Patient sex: M
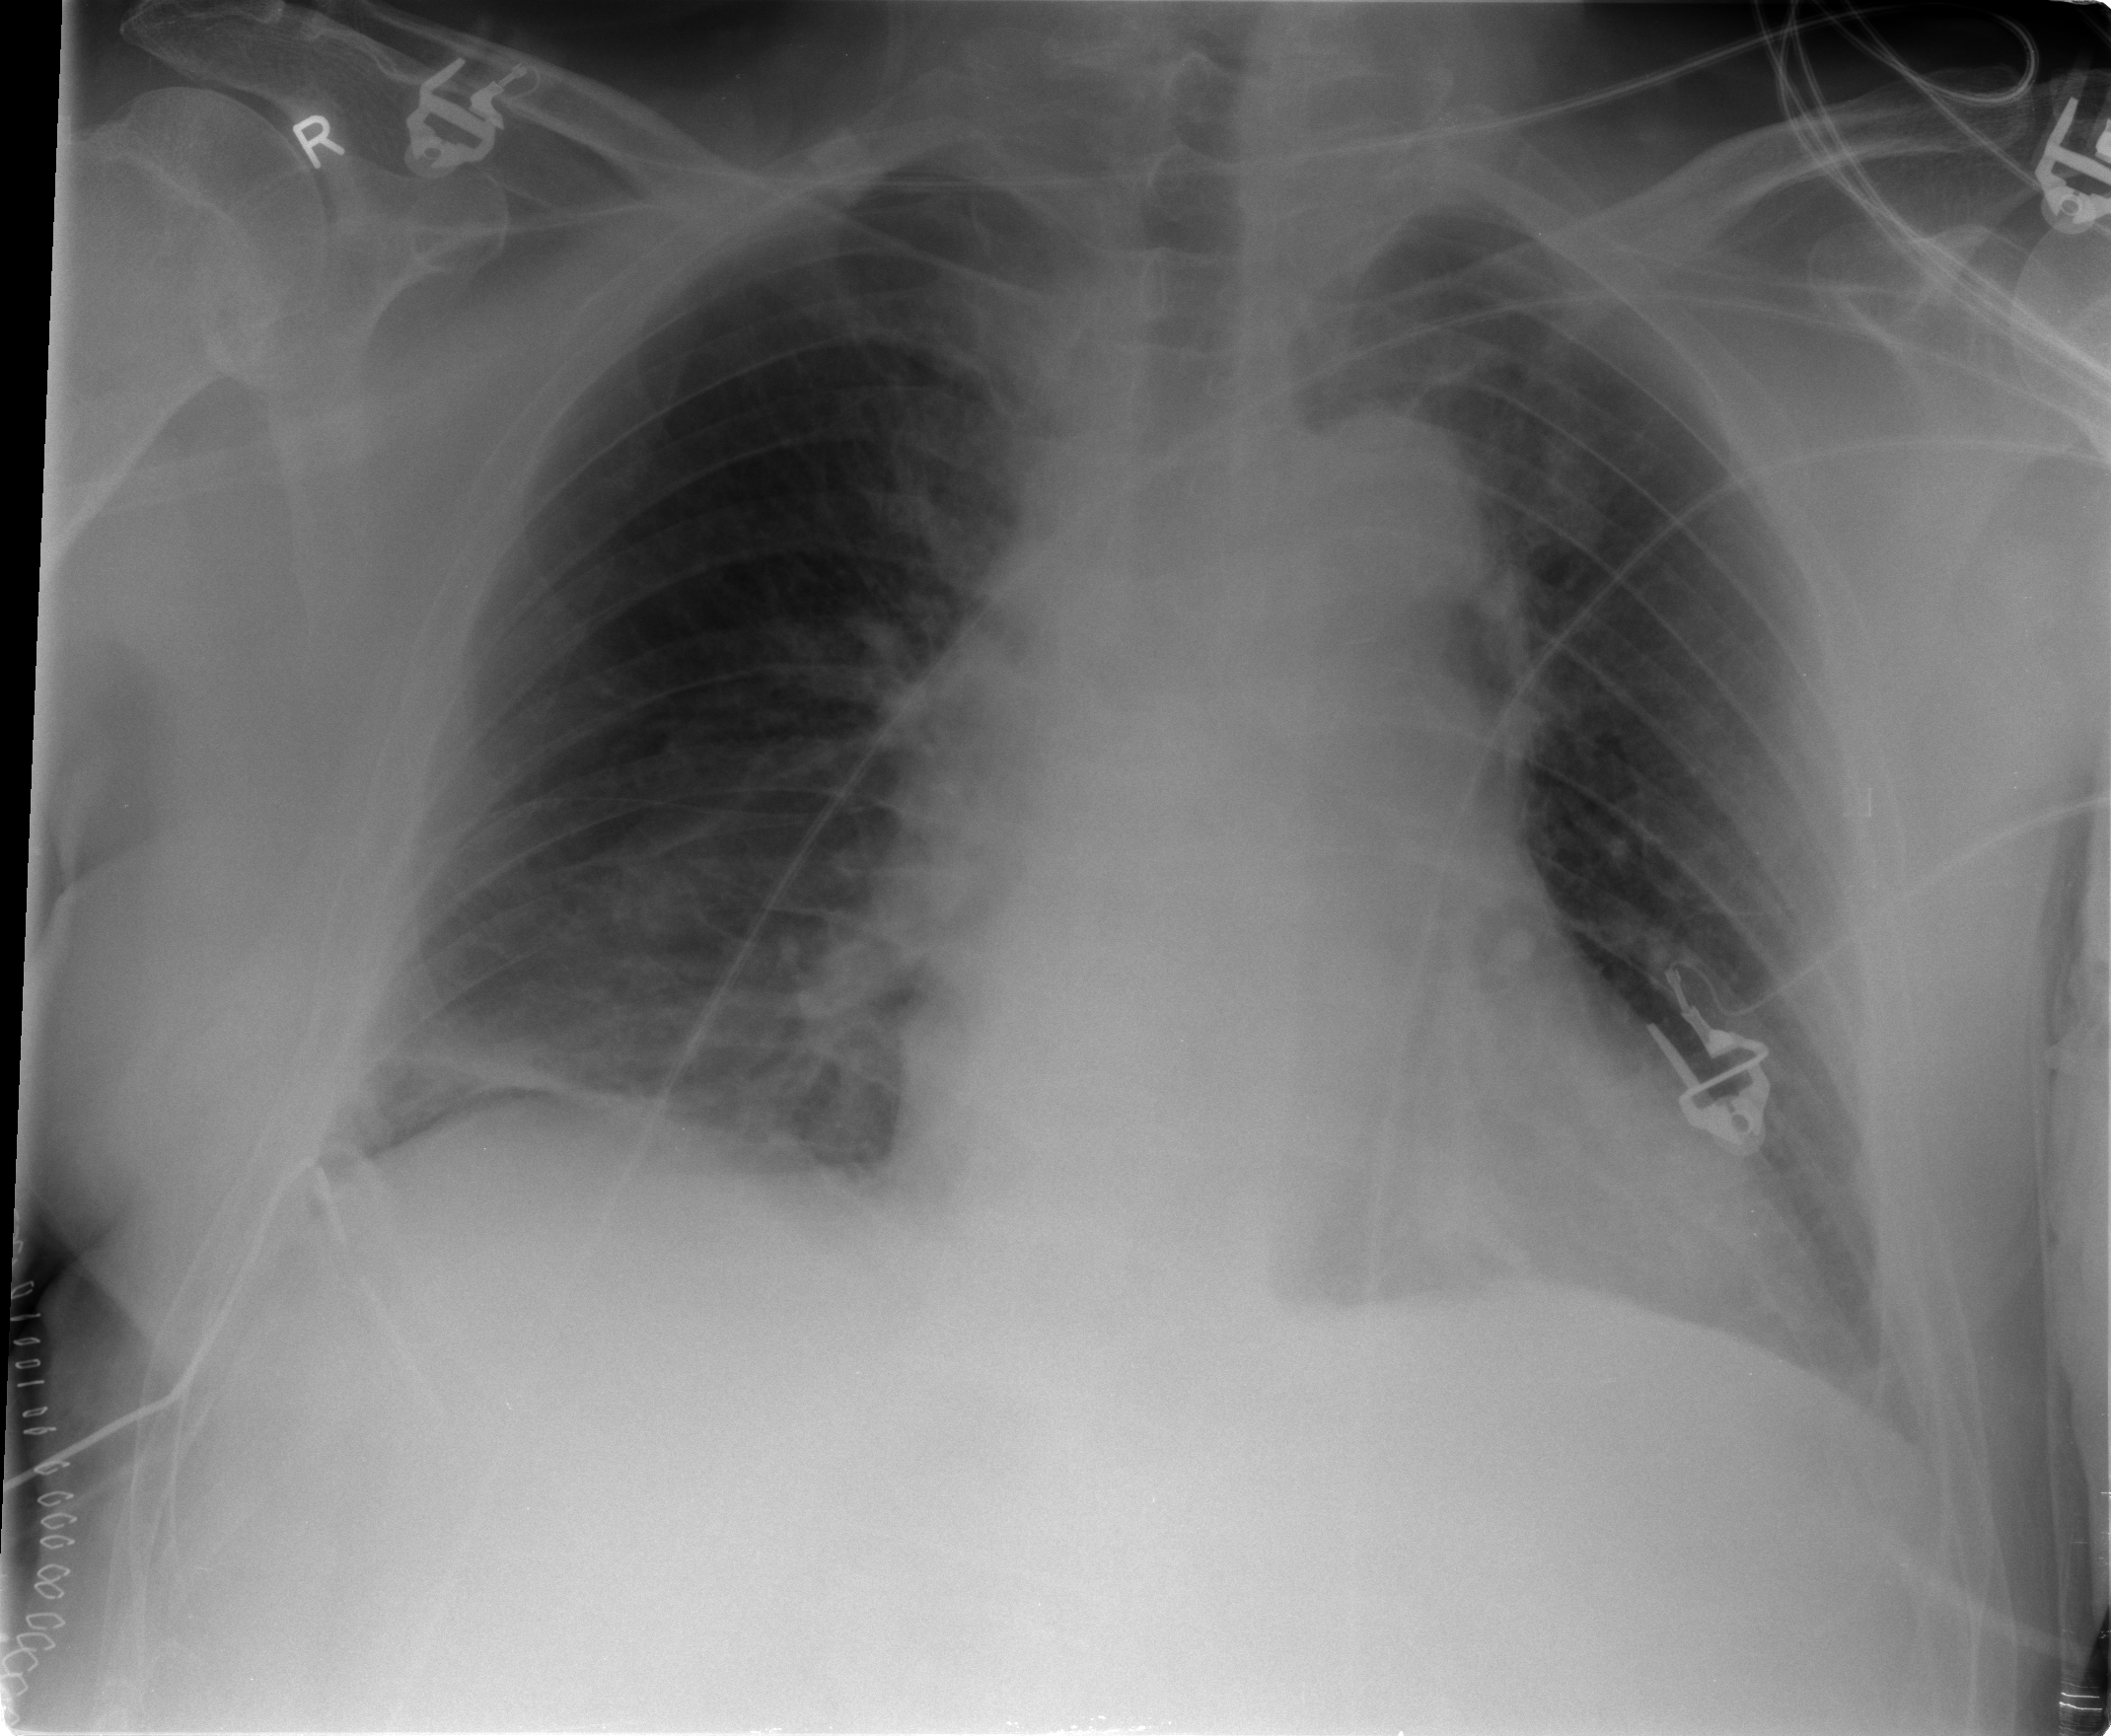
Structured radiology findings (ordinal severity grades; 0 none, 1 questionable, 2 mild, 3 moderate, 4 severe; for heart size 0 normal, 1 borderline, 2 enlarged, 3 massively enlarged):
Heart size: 2
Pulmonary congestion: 2
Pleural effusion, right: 0
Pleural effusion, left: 0
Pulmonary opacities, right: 0
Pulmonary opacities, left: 0
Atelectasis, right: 2
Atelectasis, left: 2